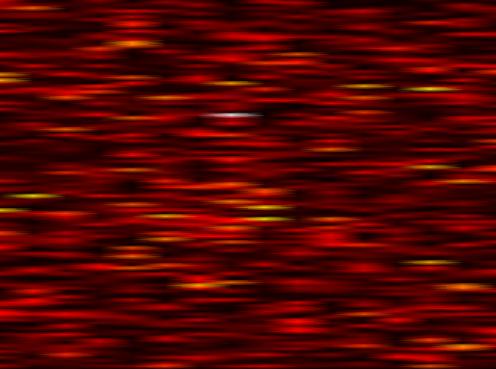
Label: UFMC